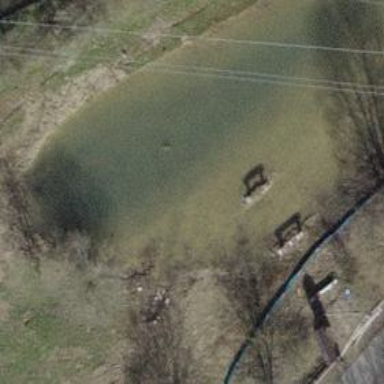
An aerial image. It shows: Boardwalk bridge over path.